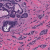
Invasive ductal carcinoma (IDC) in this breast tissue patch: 1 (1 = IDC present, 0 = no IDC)